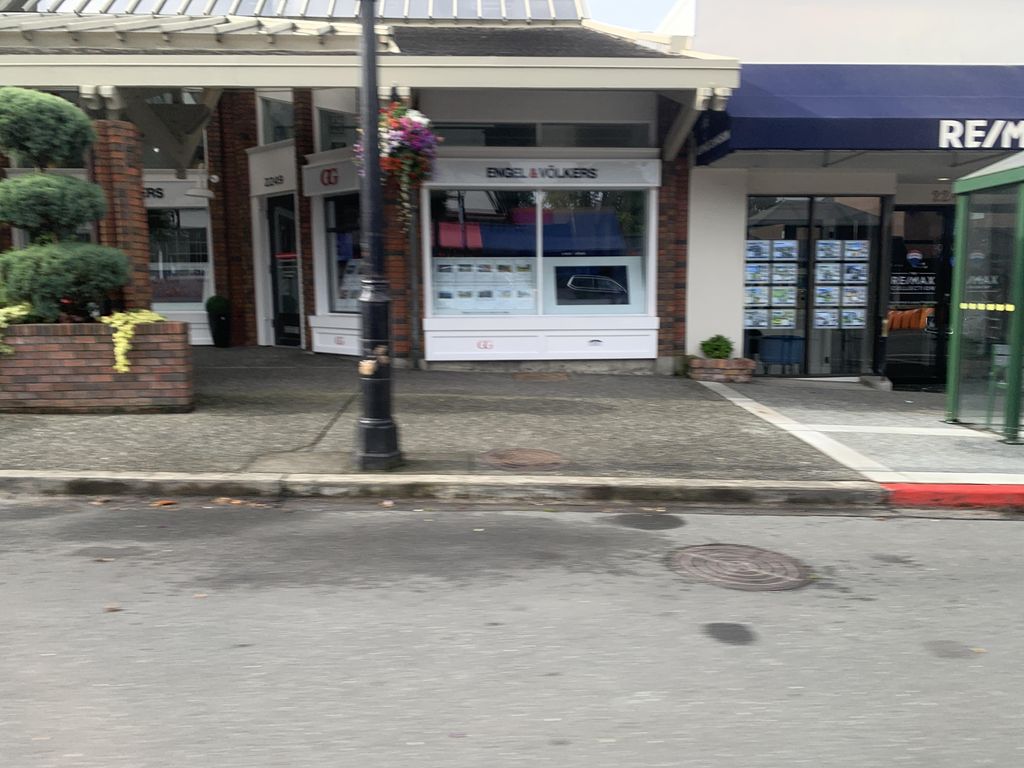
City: victoria